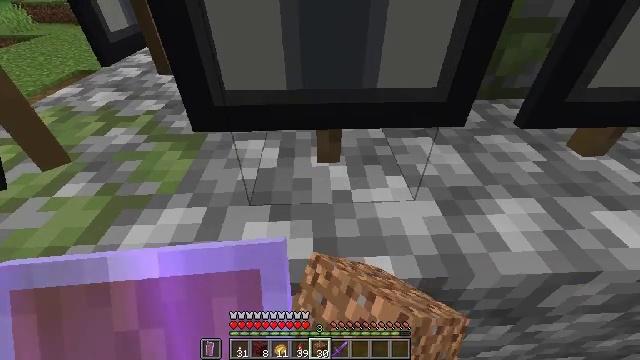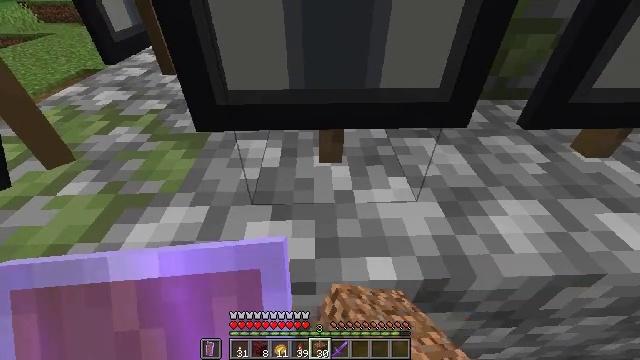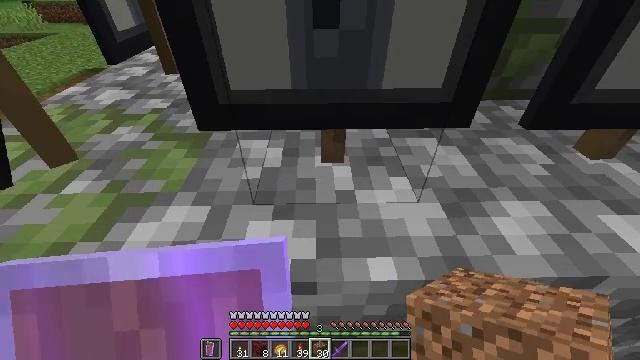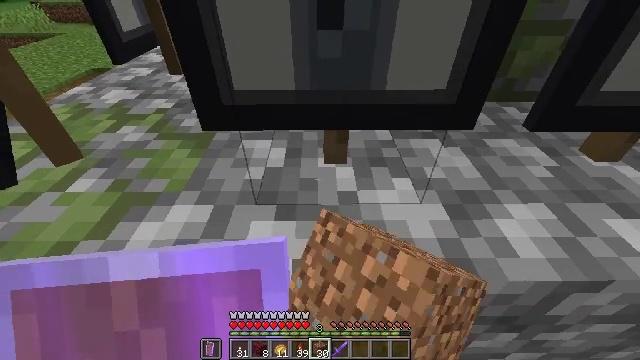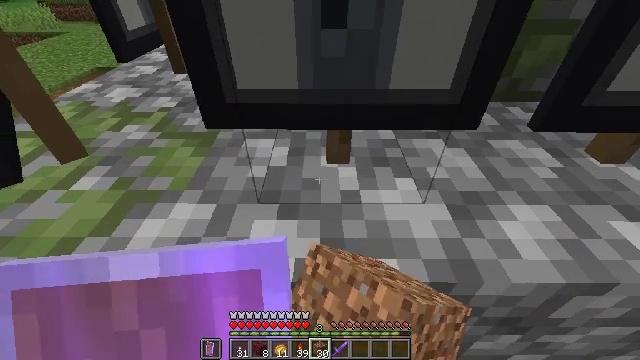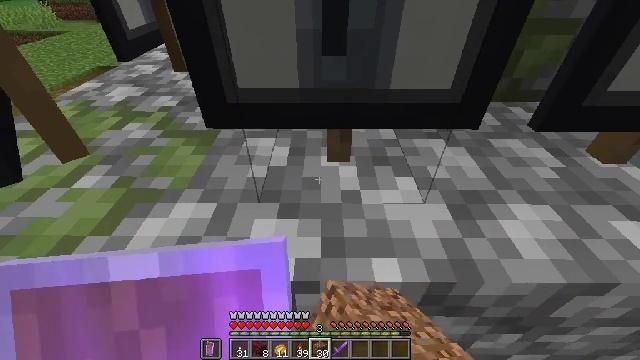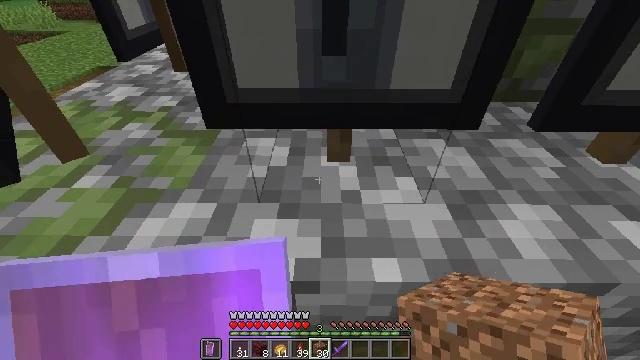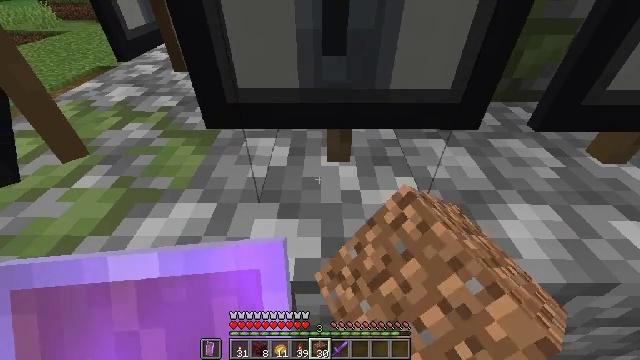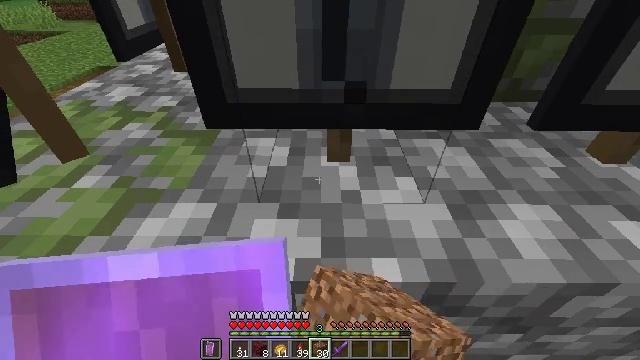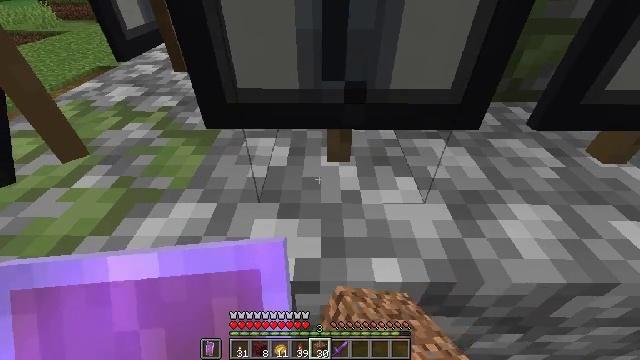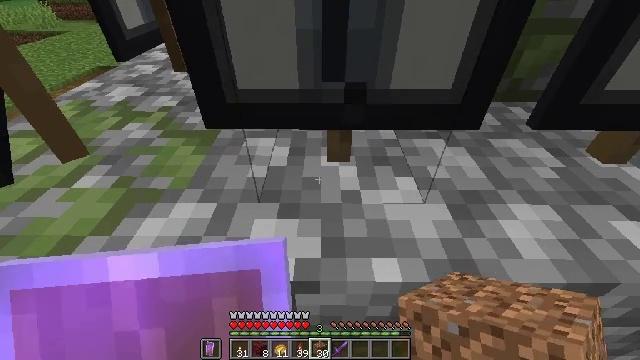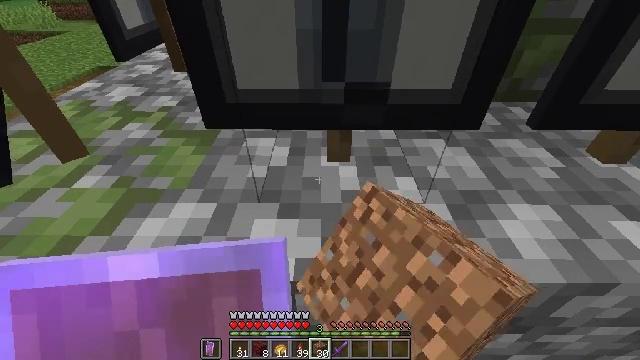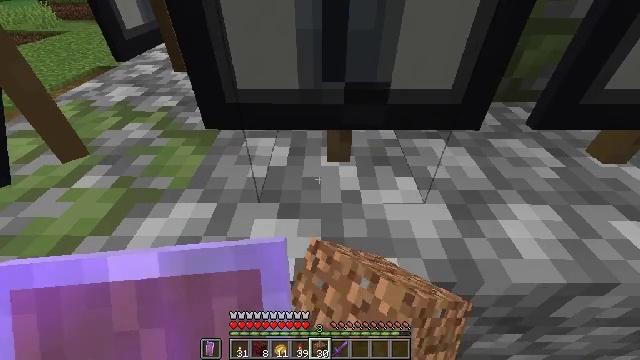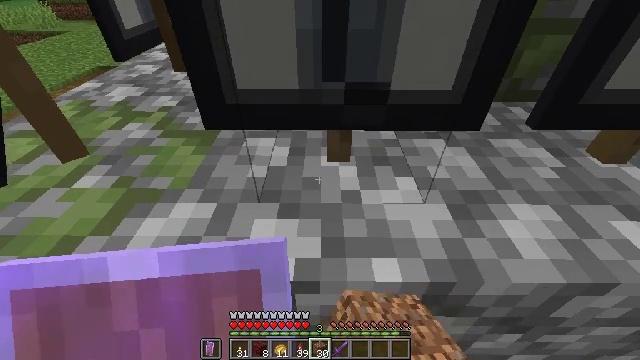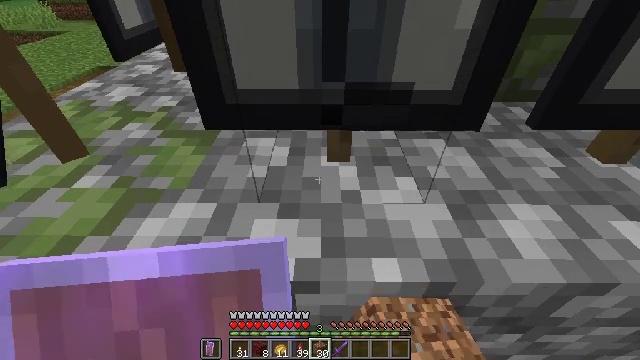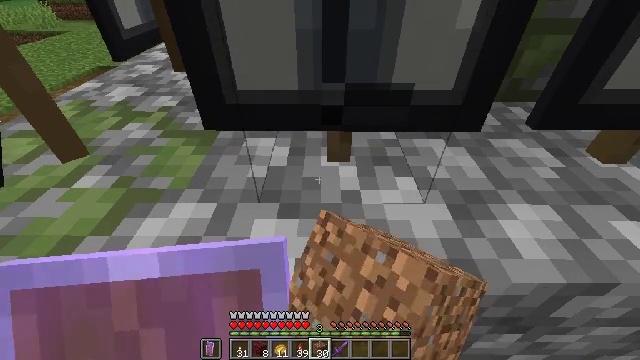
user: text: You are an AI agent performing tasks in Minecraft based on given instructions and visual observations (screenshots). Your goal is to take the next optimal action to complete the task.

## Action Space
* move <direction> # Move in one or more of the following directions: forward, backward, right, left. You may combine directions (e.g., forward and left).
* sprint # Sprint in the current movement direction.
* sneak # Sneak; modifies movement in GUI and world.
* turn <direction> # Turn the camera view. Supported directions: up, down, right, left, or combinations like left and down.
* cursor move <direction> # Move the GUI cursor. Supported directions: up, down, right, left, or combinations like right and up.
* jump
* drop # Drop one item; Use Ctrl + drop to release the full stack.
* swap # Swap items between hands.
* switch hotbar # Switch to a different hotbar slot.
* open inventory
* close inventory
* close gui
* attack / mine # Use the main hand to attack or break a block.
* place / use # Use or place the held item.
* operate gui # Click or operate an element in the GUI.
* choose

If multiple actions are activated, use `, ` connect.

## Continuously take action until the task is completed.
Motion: motion action
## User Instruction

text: Get the white banner into your inventory.
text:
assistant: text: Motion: attack / mine
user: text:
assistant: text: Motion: attack / mine
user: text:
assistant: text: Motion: attack / mine
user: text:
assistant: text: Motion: attack / mine
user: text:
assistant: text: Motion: attack / mine
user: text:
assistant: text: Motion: attack / mine
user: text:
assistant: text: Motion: attack / mine
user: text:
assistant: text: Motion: attack / mine
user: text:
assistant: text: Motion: attack / mine
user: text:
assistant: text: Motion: attack / mine
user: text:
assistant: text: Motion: attack / mine
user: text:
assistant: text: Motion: attack / mine
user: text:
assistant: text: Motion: attack / mine
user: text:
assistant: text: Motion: attack / mine
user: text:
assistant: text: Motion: attack / mine
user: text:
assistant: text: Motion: attack / mine
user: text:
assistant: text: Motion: attack / mine
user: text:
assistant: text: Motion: attack / mine
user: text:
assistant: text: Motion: attack / mine
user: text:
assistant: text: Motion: attack / mine
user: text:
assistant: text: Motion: attack / mine
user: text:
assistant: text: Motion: attack / mine
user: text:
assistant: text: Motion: attack / mine
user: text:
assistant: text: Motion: attack / mine
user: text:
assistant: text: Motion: attack / mine
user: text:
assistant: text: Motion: attack / mine
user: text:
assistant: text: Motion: attack / mine
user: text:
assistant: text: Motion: attack / mine
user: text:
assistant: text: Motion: attack / mine
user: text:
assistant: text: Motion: attack / mine